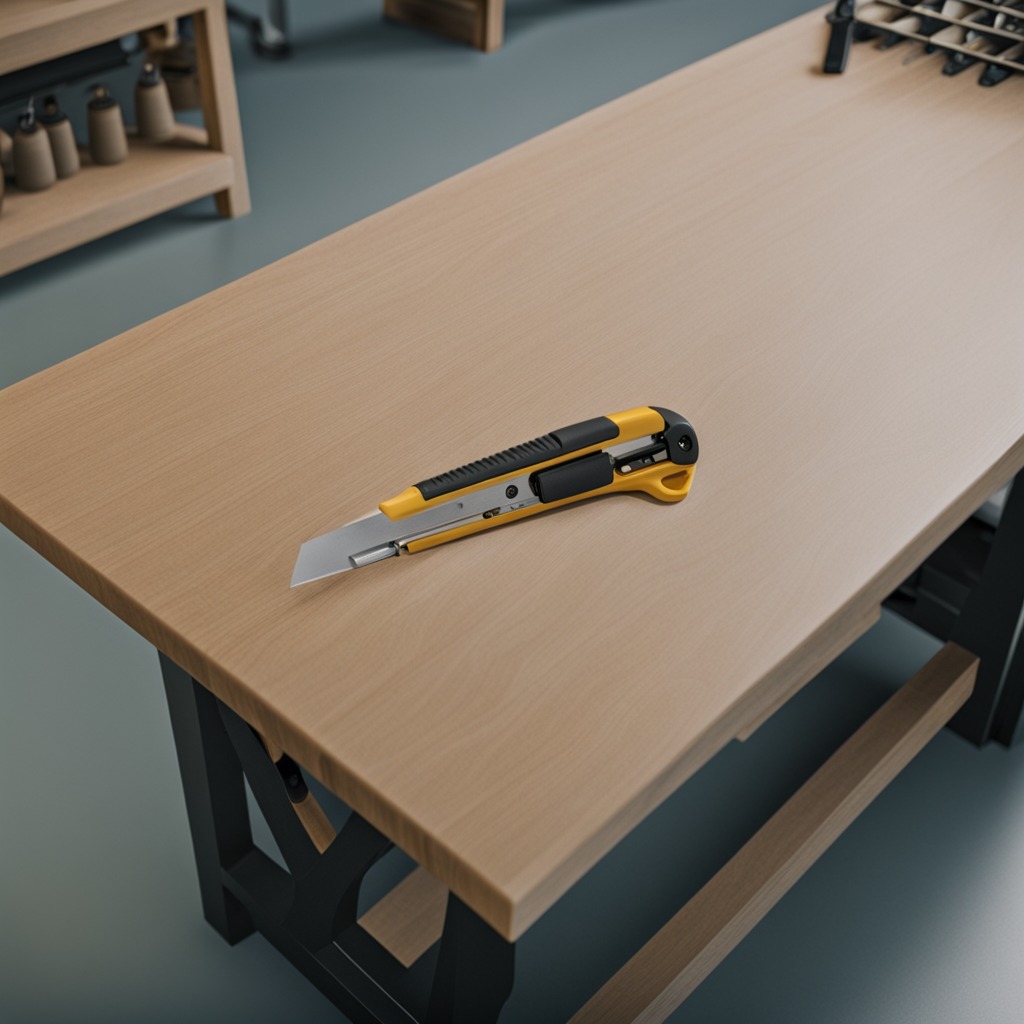
A utility knife lying on the workbench inside a coastal fishing gear workshop.